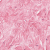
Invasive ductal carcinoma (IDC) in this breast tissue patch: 0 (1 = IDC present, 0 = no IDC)